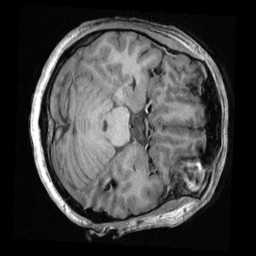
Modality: T1w
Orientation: axial
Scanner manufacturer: ge
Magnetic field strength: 3 T
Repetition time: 0.007144 s
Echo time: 0.002616 s